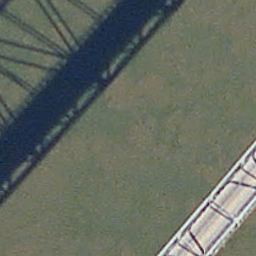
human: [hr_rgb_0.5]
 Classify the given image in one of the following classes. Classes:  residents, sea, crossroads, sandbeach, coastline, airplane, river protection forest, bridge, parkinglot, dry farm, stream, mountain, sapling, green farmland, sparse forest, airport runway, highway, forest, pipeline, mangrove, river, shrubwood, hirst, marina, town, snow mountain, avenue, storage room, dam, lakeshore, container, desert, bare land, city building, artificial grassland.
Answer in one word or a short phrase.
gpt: bridge